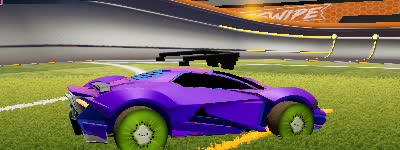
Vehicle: werewolf